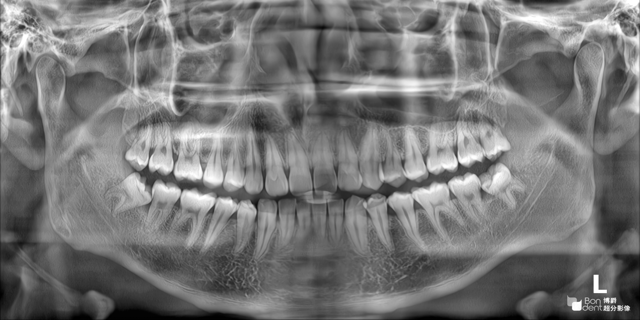
adult